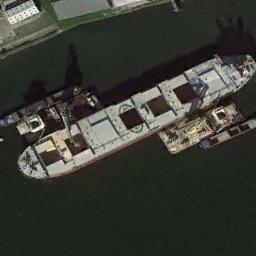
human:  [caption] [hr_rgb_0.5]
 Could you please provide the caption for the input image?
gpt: A white bulk carrier docked at the dock, Loading and unloading cargo, With a few boats next to it .

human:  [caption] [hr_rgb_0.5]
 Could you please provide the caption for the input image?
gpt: A ship and several boats are in the dark green water and some buildings are on the bank .

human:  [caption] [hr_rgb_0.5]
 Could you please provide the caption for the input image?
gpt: There are several buildings beside the ships .

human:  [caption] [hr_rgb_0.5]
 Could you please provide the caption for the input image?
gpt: There are two ships in the green water on the shore .

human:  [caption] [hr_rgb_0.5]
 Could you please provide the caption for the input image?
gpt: The white ship is at the harbor .